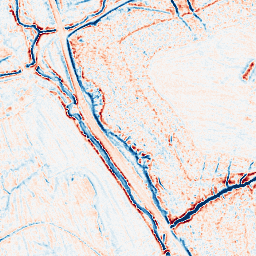
Category: edge_preserving
Decomposition family: anisotropic_diffusion
Decomposition parameters: iterations: 10
kappa: 10
gamma: 0.15
Upsampling method: cubic_mitchell
Upsampling parameters: scale: 8
Upsampling scale: 8